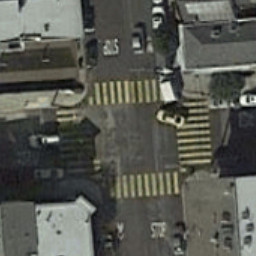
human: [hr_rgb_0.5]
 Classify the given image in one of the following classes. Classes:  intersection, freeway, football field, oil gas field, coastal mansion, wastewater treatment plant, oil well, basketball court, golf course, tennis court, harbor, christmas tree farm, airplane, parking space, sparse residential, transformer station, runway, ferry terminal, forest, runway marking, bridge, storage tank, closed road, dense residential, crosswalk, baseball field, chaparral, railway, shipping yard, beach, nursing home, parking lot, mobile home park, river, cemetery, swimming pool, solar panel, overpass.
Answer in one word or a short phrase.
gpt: crosswalk